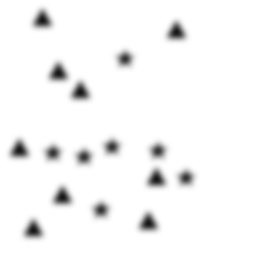
Squares: 0
Triangles: 9
Stars: 7
Total shapes: 16